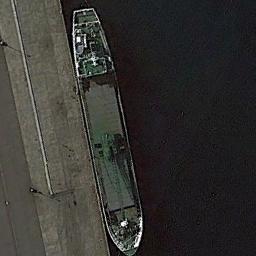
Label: ship